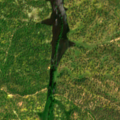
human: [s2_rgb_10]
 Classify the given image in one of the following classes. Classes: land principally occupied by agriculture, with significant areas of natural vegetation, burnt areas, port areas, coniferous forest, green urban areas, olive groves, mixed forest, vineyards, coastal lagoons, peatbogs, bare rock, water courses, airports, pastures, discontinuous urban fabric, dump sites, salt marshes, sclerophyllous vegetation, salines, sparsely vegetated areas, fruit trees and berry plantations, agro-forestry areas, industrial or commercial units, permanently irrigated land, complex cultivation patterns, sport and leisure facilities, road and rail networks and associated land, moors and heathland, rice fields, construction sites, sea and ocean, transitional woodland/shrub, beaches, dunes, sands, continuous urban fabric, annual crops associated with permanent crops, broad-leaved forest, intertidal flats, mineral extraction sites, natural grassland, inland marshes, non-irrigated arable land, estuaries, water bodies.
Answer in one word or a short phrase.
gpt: agro-forestry areas, broad-leaved forest